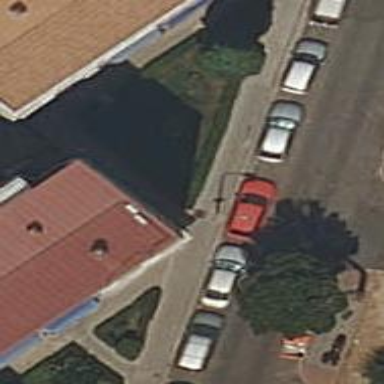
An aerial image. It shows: Sidewalk.